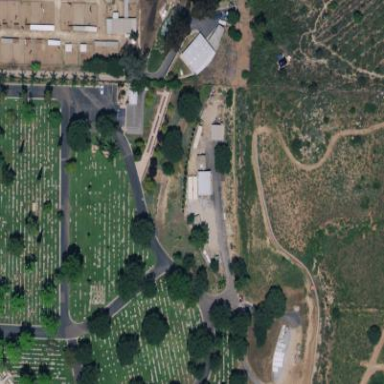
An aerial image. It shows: Cemetery.